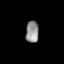
Tissue: prostate
Cell type: Myeloid cells
Senescence score: 0.6888
Nuclear area (px): 275
Mean DAPI intensity: 145.287